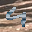
Label: 4